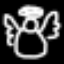
Label: angel